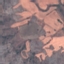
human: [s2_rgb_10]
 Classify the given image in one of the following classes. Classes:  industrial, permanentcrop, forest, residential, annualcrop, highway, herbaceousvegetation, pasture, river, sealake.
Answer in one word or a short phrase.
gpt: HerbaceousVegetation